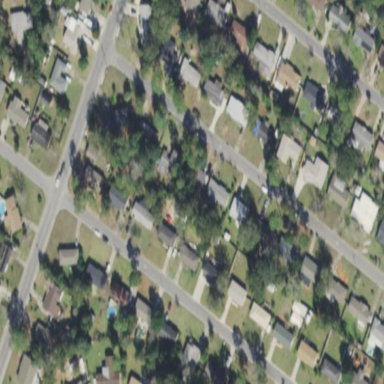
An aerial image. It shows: Residential area composed of single-family homes.